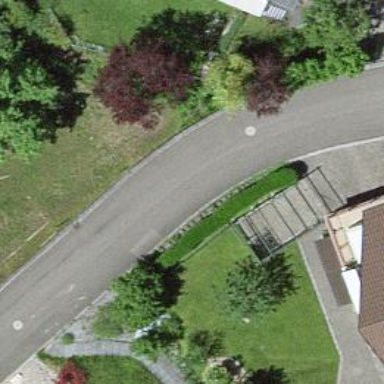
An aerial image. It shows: Smoothly paved residential road.